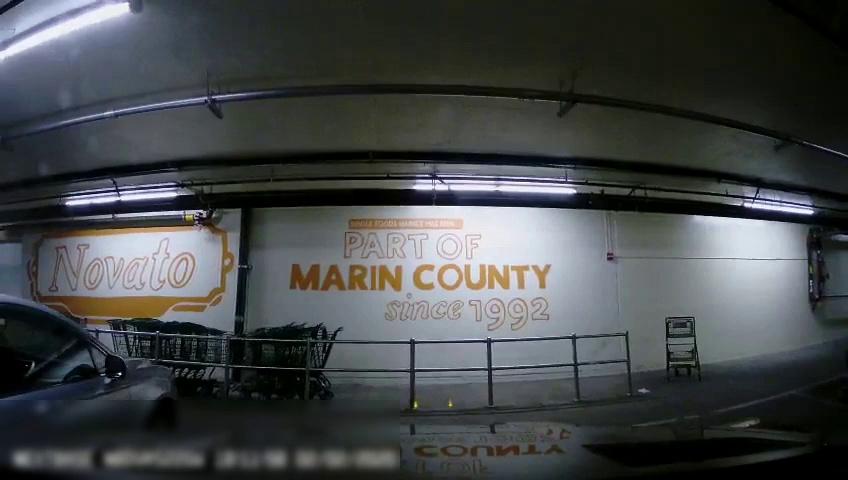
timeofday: Night
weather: Other
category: Vehicles | Car